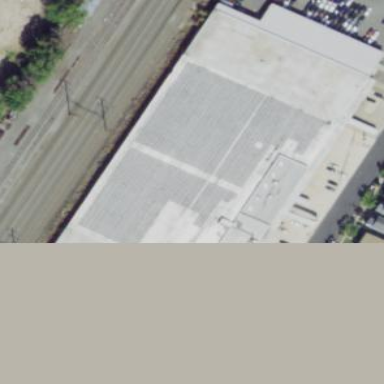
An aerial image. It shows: Warehouse building.